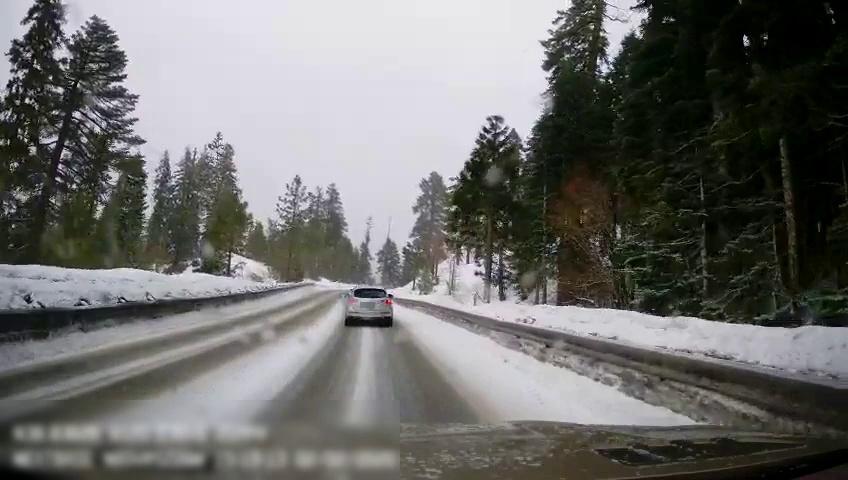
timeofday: Day
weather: Snowy
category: Drivable Space
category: Vehicles | Car